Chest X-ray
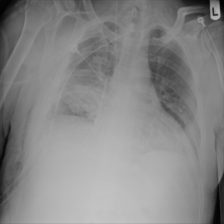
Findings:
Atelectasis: negative
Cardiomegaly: negative
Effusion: negative
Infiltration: negative
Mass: negative
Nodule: negative
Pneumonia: negative
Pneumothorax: negative
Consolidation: negative
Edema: negative
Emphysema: negative
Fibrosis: negative
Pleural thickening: negative
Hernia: negative